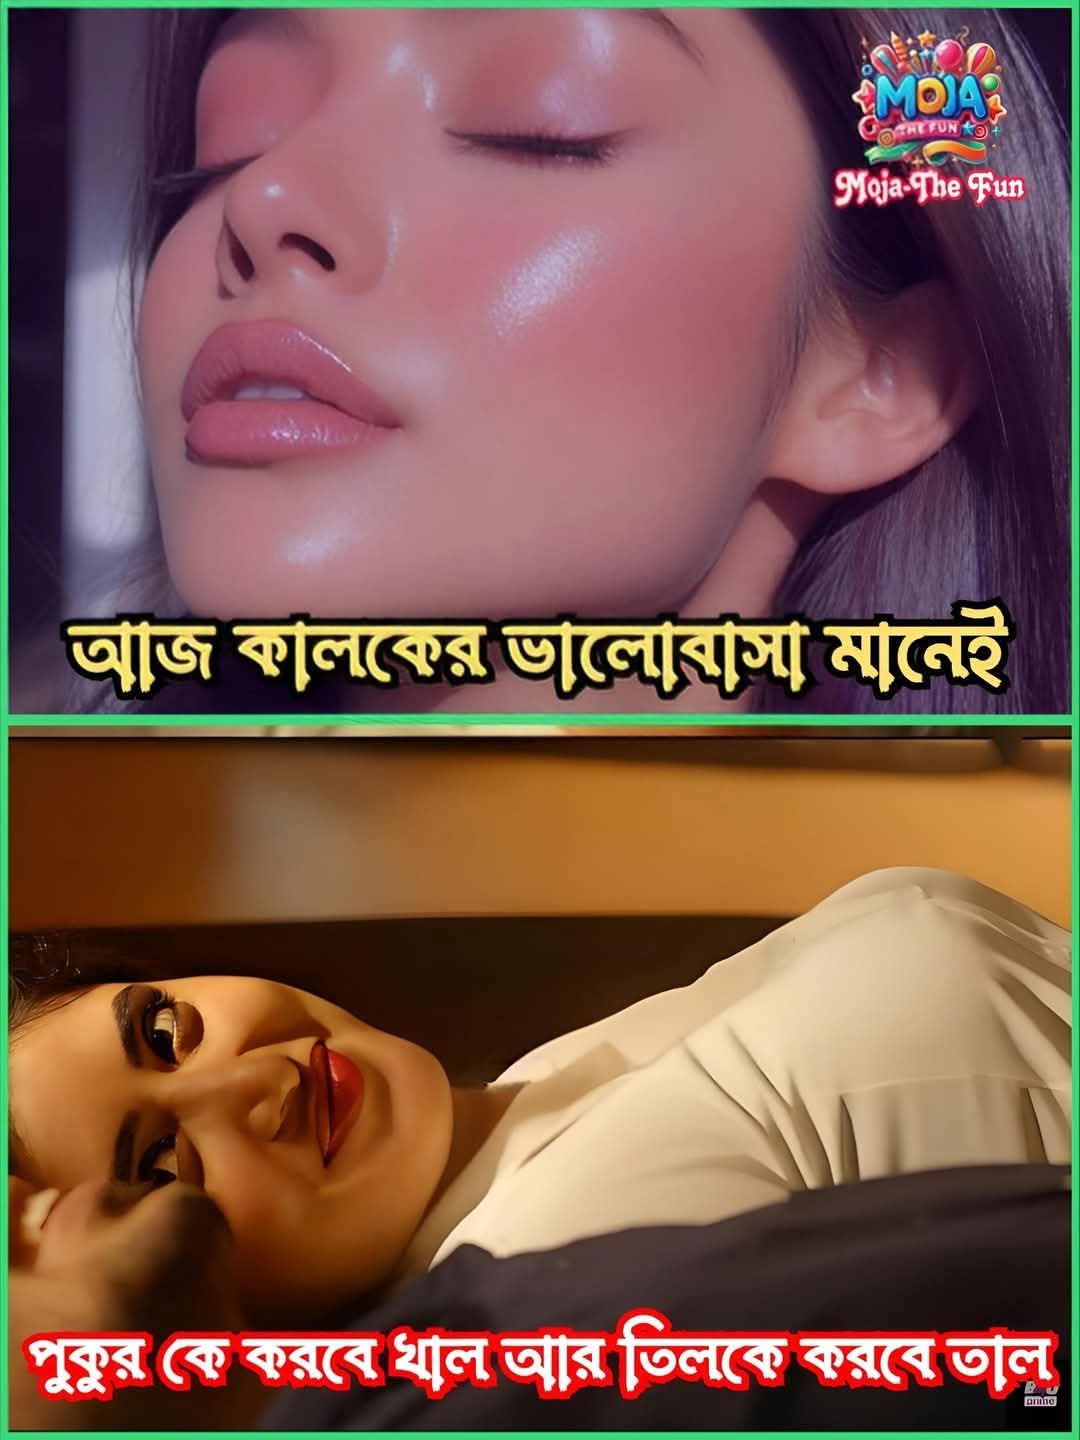
Text: আজ কালকের ভালোবাসা মানেই
পুকুর কে করবে খাল আর তিলকে করবে তাল
Label: Non Hate